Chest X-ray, AP view. Patient: 59 years old, sex F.
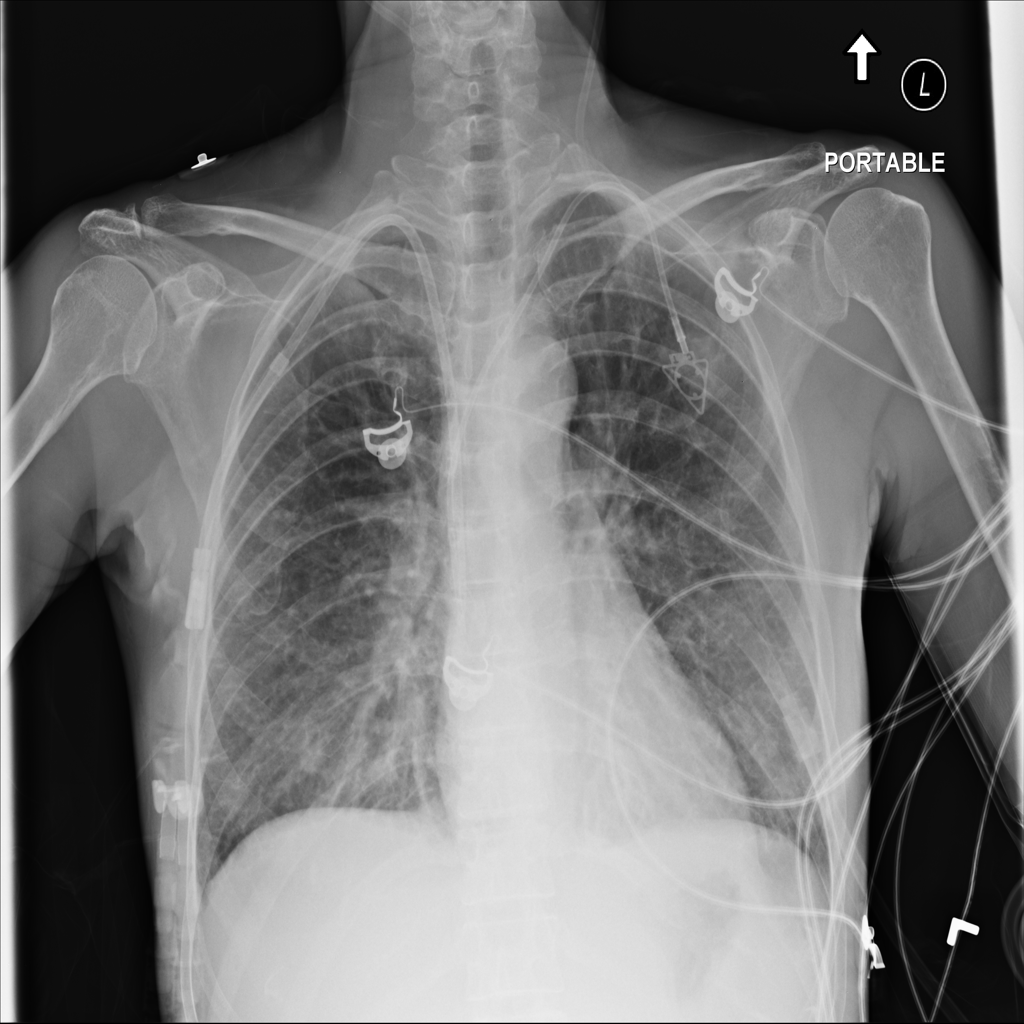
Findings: Edema